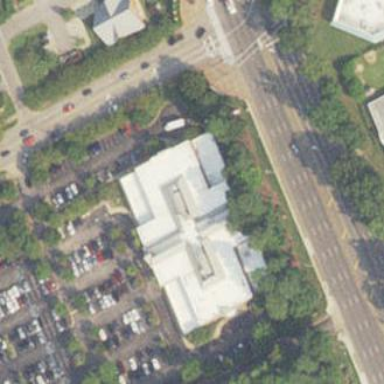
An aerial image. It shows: Building.